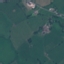
Land use / land cover class: Pasture